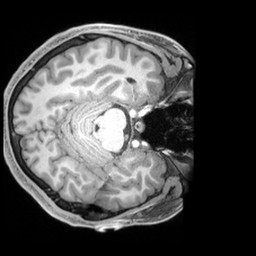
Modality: T1w
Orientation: axial
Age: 26
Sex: male
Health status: ill
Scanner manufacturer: siemens
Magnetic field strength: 3 T
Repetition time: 2.2 s
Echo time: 0.00218 s